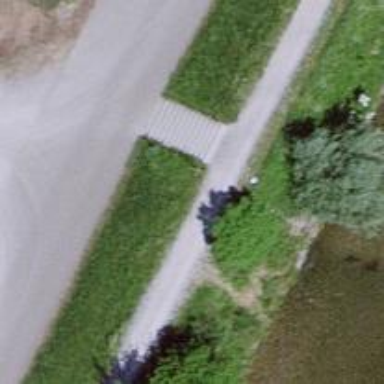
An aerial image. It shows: Set of steps on the road.